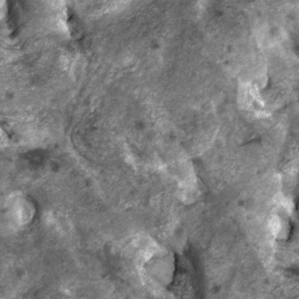
Label: non_frost